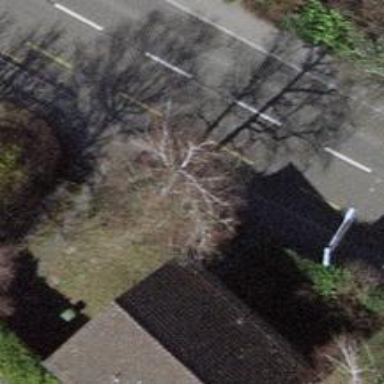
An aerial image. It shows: Asphalt sidewalk.